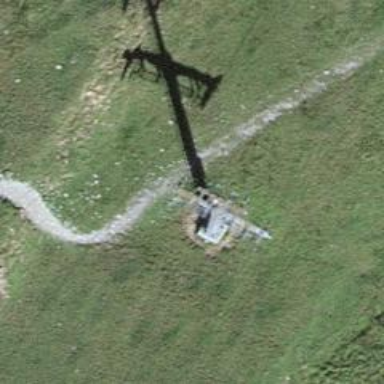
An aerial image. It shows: Pylon for aerialway.